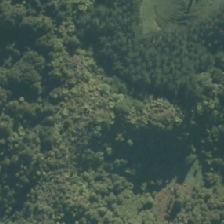
Land cover: broadleaved_indigenous_hardwood